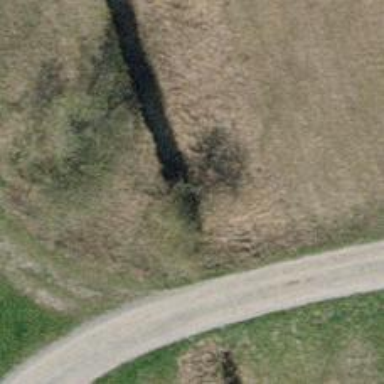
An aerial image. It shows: Drain passing through tunnel.